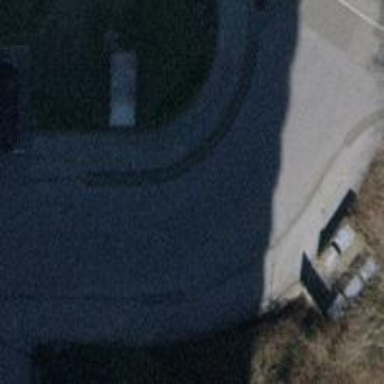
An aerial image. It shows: Paved driveway serving as service road.